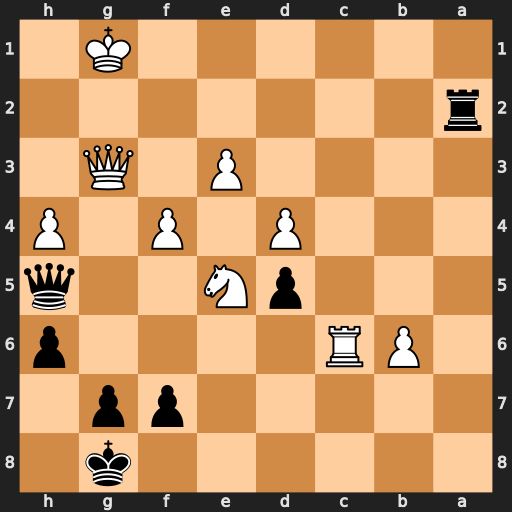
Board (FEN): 6k1/5pp1/1PR4p/3pN2q/3P1P1P/4P1Q1/r7/6K1
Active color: b
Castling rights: -
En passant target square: -
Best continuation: Qd1+ Qe1 Qxe1#